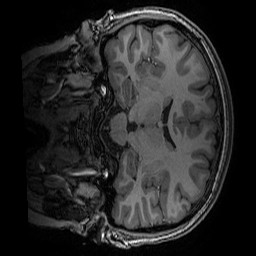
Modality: T1w
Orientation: coronal